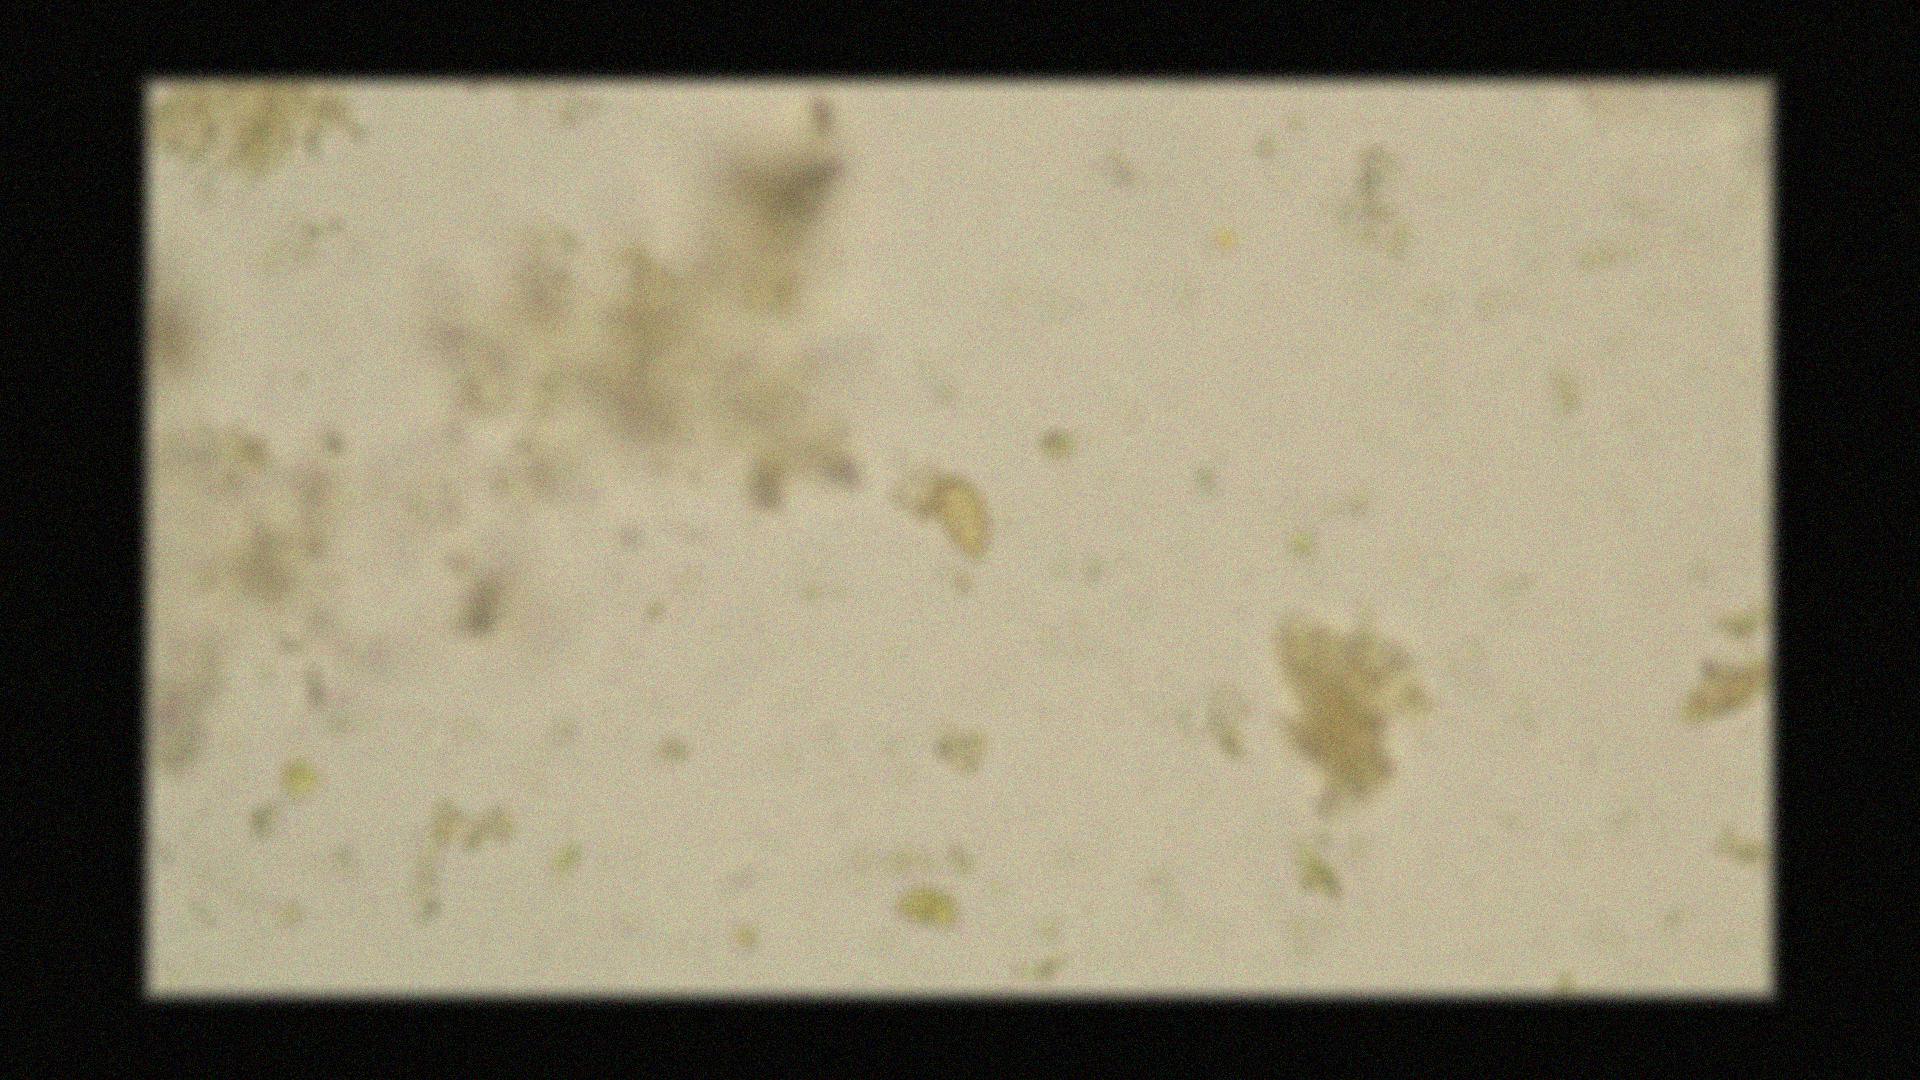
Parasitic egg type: Opisthorchis viverrine